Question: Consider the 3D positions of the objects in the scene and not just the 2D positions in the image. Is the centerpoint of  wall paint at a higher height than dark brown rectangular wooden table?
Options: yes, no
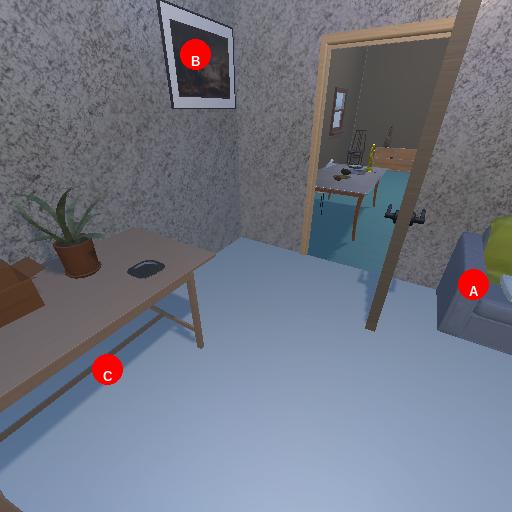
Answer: yes